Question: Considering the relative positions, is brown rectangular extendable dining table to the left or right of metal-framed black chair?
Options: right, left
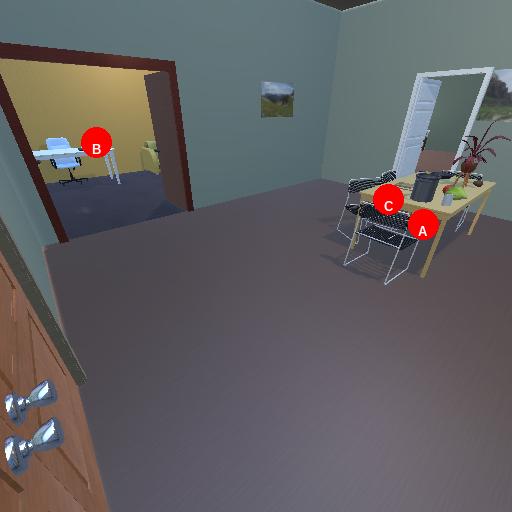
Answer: right